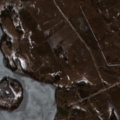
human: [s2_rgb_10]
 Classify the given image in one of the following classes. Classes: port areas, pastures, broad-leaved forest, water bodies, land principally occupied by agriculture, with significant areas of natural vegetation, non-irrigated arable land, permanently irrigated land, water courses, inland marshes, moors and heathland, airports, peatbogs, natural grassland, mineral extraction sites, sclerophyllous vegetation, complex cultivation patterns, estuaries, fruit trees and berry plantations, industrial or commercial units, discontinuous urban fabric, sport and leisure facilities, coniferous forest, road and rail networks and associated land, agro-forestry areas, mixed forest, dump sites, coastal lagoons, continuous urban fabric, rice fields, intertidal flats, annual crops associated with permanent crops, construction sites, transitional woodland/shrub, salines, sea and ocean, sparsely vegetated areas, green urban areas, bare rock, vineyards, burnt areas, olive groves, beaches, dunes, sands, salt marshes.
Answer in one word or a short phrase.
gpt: discontinuous urban fabric, non-irrigated arable land, pastures, complex cultivation patterns, land principally occupied by agriculture, with significant areas of natural vegetation, water bodies